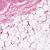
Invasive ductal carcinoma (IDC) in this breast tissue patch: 0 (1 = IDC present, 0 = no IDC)